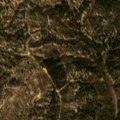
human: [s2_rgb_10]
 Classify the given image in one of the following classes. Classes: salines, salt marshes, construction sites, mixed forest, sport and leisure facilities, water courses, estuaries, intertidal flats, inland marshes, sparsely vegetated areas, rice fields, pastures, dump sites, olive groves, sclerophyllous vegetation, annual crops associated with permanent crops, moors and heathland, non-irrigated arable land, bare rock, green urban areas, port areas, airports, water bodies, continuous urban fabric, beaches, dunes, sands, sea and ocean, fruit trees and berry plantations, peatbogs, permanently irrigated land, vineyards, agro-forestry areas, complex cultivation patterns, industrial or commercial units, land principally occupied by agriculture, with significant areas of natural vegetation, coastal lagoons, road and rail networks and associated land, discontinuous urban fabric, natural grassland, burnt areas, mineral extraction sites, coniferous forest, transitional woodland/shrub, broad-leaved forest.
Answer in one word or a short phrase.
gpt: agro-forestry areas, broad-leaved forest, transitional woodland/shrub